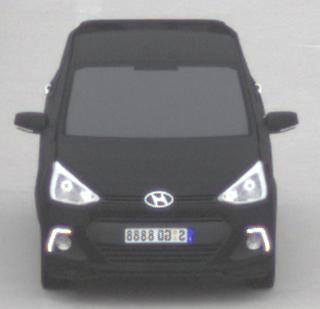
Make: Hyundai
Model: i10
Detailed model: Gen. 2
Model produced from: 2013
Model produced until: 2019
Doors: 5
Color: black
Road condition: dry road
Daytime: midday
Contrast: low contrast